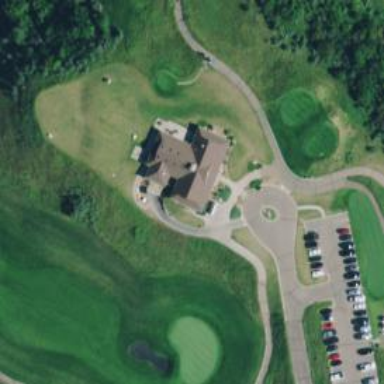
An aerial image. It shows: Path for both road and golf.